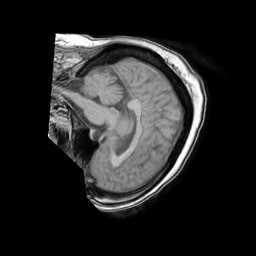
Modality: T1w
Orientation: sagittal
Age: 53
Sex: female
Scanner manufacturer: philips
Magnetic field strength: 1.5 T
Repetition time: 0.1544 s
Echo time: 0.001956 s